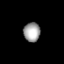
Tissue: prostate
Cell type: B cells
Senescence score: 0.7376
Nuclear area (px): 312
Mean DAPI intensity: 161.958